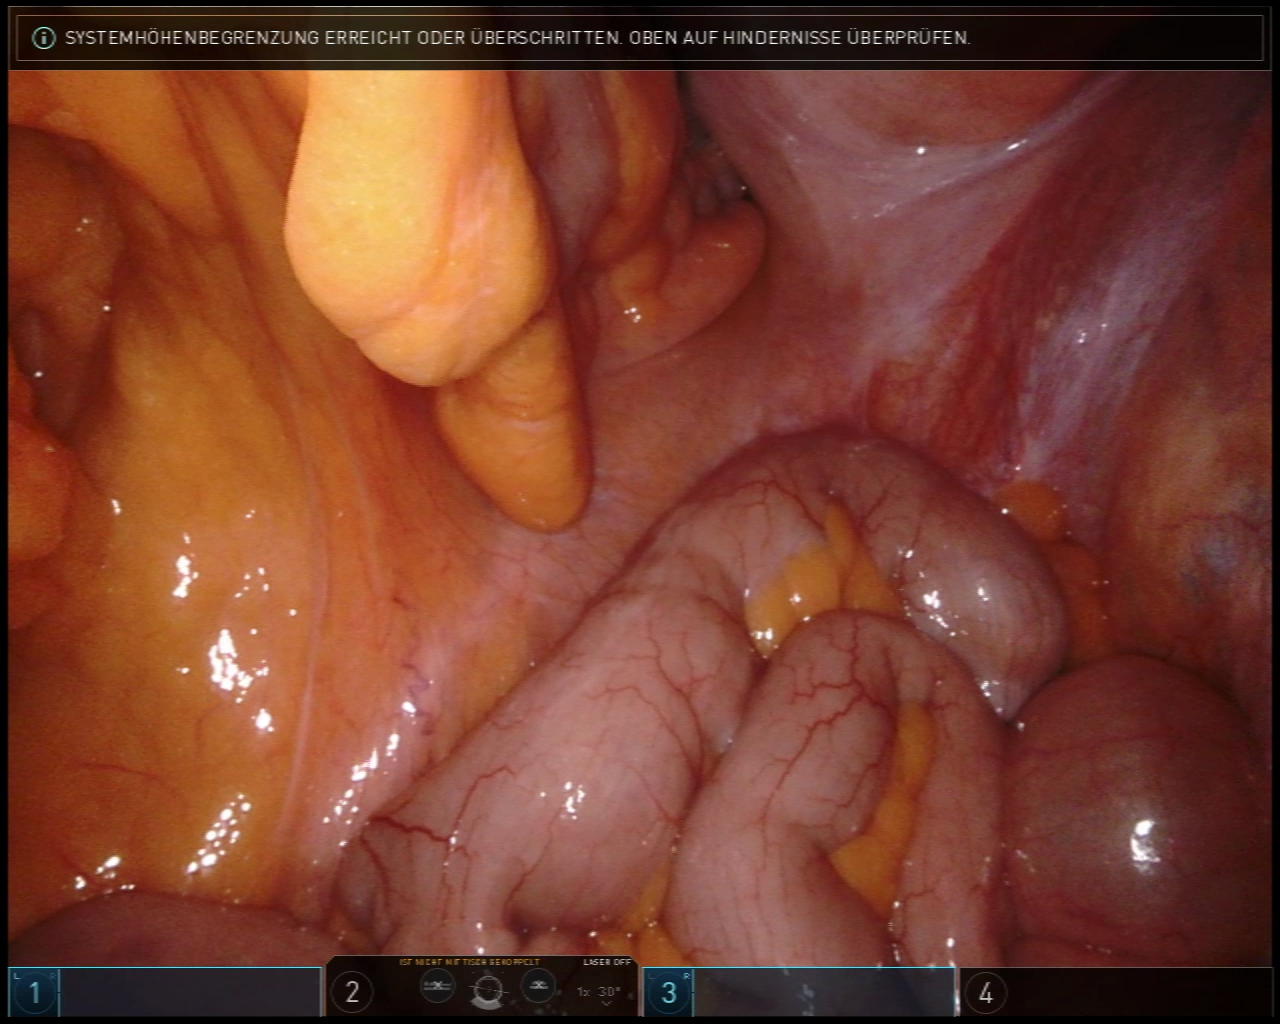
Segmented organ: colon
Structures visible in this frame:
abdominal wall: yes
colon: yes
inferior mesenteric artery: no
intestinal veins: no
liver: no
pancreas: no
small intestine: yes
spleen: no
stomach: no
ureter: no
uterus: no
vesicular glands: no